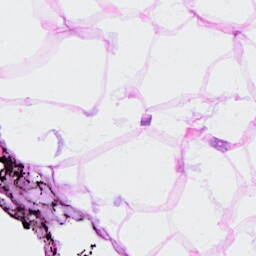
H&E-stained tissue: Breast